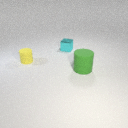
small yellow rubber cylinder behind large green rubber cylinder